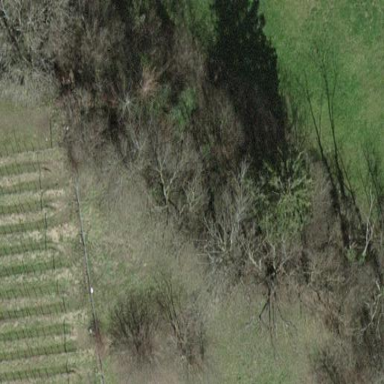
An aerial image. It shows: Mixed leaf-type forest area.